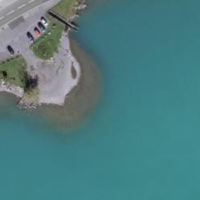
EUNIS habitat code: 14
Species observed at this site:
Chroicocephalus ridibundus
Fulica atra
Anas platyrhynchos